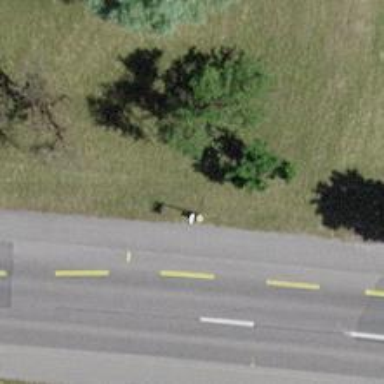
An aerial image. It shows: Bus stop with platform for public transport.